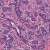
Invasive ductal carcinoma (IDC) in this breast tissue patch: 0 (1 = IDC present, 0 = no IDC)